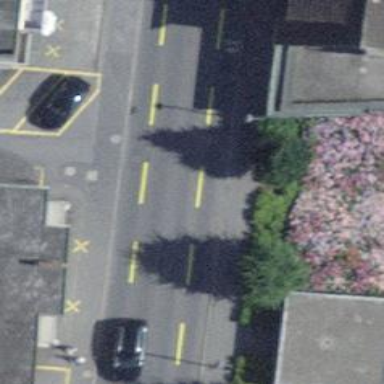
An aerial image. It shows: Primary highway with designated cycle lane on both sides.